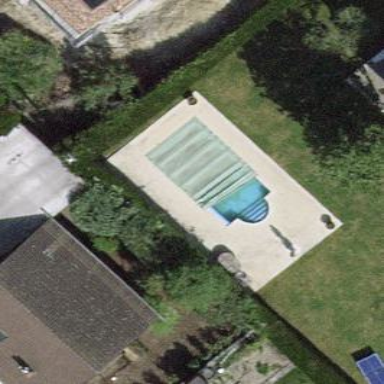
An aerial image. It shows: Swimming pool located in leisure land.